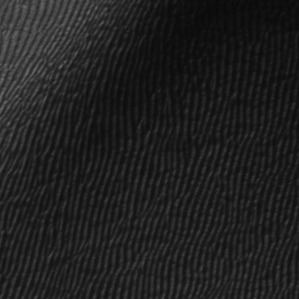
Label: frost